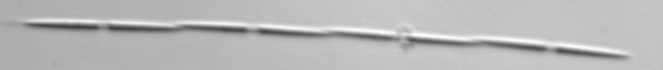
Label: Pseudo-nitzschia